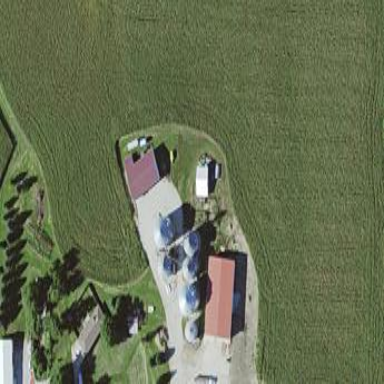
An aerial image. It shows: Farmyard area.